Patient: sex M, age 74
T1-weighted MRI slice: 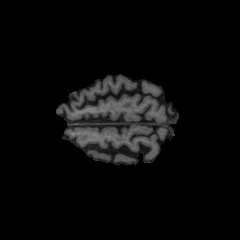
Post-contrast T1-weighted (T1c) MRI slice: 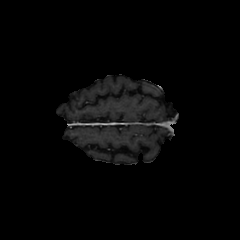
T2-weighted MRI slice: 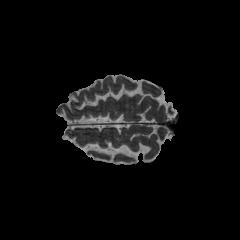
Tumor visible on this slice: no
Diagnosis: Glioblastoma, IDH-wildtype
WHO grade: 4